一个底面半径为4cm，高为9cm的封闭圆柱形容器（容器壁厚忽略不计）内有两个半径相等的铁球，则铁球半径的最大值为\_\_\_\_\_\_ cm．
【解答】
\vspace{1em}
\textbf{【答案】} $\dfrac{5}{2}$

\vspace{1em}
\textbf{【解析】}圆柱的底面半径为4cm，设铁球的半径为 \(r\)，且 \(r < 4\)，

由圆柱与球的性质知
\[
AB^2 = (2r)^2 = (8-2r)^2 + (9-2r)^2,
\]

即
\[
4r^2 - 68r + 145 = (2r-5)(2r-29) = 0,
\]

\(\because r < 4\)，\(\therefore r = \dfrac{5}{2}\)。

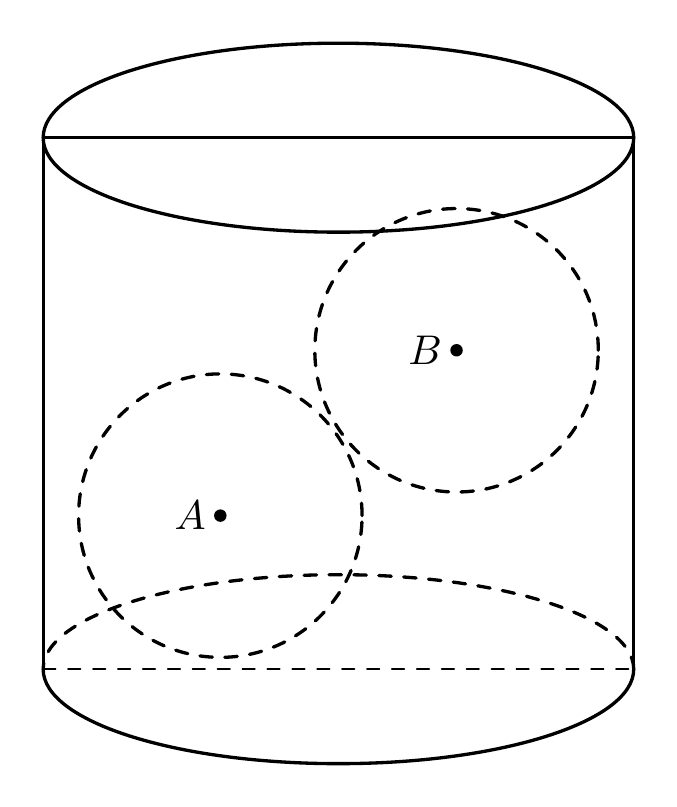